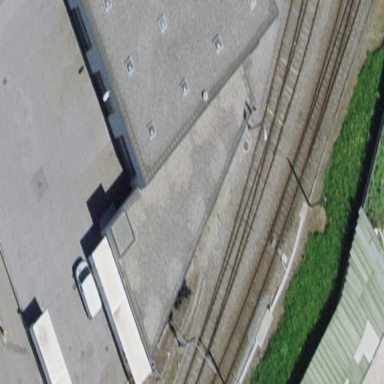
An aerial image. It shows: Building with flat roof.